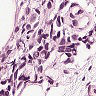
Metastatic tissue present: yes